Question: How to make checkboxs required in a Spring WebFlow Project with Dojo (dijit).
I would like to know how to make the checkbox required on submit of the following page.
I don't want the submit to work if the user did not click one of the check box options. thanks. The user needs to click on or both checkbox to submit the page.
'''
<%@ taglib prefix="c" uri="http://java.sun.com/jstl/core"%>
<%@ taglib prefix="fmt" uri="http://java.sun.com/jstl/fmt"%>
<%@ taglib prefix="form" uri="http://www.springframework.org/tags/form"%>
<style type="text/css" media="screen">
@import url("<c:url value="/resources/dojo/resources/dojo.css"/>");
@import url("<c:url value="/resources/dijit/themes/claro/claro.css"/>");
</style>
<script djconfig="parseOnLoad: true"
src="<c:url value="/resources/dojo/dojo.js"/>" type="text/javascript"></script>
<script type="text/javascript"
src="<c:url value="/resources/spring/Spring.js" />"> </script>
<script type="text/javascript"
src="<c:url value="/resources/spring/Spring-Dojo.js" />"></script>
<script type="text/javascript">dojo.require("dojo.parser");</script>
<html>
<head>
<title>Spring 3.0 MVC - Web Flow Example</title>
</head>
<body class="claro">
<h2>CheckBox Test</h2>
<p>
<p>
<form:form commandName="customer" id="customer">
<input type="hidden" name="_flowExecutionKey"
value="${flowExecutionKey}" />
<div id="container">
<table>
<tr>
<td><font color=red><form:errors path="sex" /></font><b>Do you have a kid(s) of the follow sex type:</b></td>
<td><form:checkbox path="sex" id="sex" value="MALE" /> MALE |
<form:checkbox path="sex" id="sex" value="FEMALE" />FEMALE
<script type="text/javascript">
dojo.query("#sex input[type='checkbox']").forEach(function(element){
Spring.addDecoration(new Spring.ElementDecoration({
elementId: element.id,
widgetType : "dijit.form.CheckBox",
widgetAttrs : { checked : element.checked, required : true,
validate: function (){
if(dojo.query("INPUT[type='checkbox']", 'customer').filter(function(n){return n.checked;}).length > 0){return true;} else {alert('choose a type');return false;}
}
}
}));
});
</script>
</td></tr>
</table>
</div>
<p>
<input type="submit" name="_eventId_submit" id="submit" value="Submit" />
<input type="submit" name="_eventId_cancel" value="Cancel" />
<p>
<script type="text/javascript">
Spring.addDecoration(new Spring.ValidateAllDecoration({
elementId : 'submit',
event : 'onclick'
}));
</script>
</form:form>
</body>
</html>
'''
The screen should look like the following:

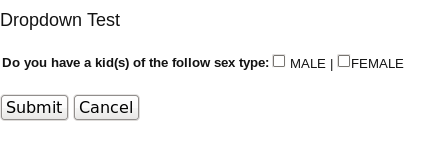
Answer: I got it working... I have to change my jsp to match the following
'''
<%@ taglib prefix="c" uri="http://java.sun.com/jstl/core"%>
<%@ taglib prefix="fmt" uri="http://java.sun.com/jstl/fmt"%>
<%@ taglib prefix="form" uri="http://www.springframework.org/tags/form"%>
<style type="text/css" media="screen">
@import url("<c:url value="/resources/dojo/resources/dojo.css"/>");
@import url("<c:url value="/resources/dijit/themes/claro/claro.css"/>");
</style>
<script djconfig="parseOnLoad: true"
src="<c:url value="/resources/dojo/dojo.js"/>" type="text/javascript"></script>
<script type="text/javascript"
src="<c:url value="/resources/spring/Spring.js" />"> </script>
<script type="text/javascript"
src="<c:url value="/resources/spring/Spring-Dojo.js" />"></script>
<script type="text/javascript">dojo.require("dojo.parser");</script>
<html>
<head>
<title>Spring 3.0 MVC - Web Flow Example</title>
</head>
<body class="claro">
<h2>CheckBox Test</h2>
<p>
<p>
<form:form commandName="customer" id="customer">
<input type="hidden" name="_flowExecutionKey"
value="${flowExecutionKey}" />
<div id="container">
<table>
<tr>
<td><font color=red><form:errors path="sex" /></font><b>Do you have a kid(s) of the follow sex type:</b></td>
<td><form:checkbox path="sex" id="MALE" value="MALE" /> MALE |
<script type="text/javascript">
Spring.addDecoration(new Spring.ElementDecoration(
{
elementId : 'MALE',
widgetType : "dijit.form.CheckBox",
widgetModule : "dijit.form.CheckBox",
validate: function (){
if(dojo.query('INPUT[name=sex]', 'customer').filter(function(n){return n.checked;}).length > 0){return true;} else {alert('choose a type');return false;}
},
widgetAttrs : {
value : "MALE",
required : true,
promptMessage : "For Retired"
}
}));
</script>
<form:checkbox path="sex" id="FEMALE" value="FEMALE" />FEMALE
<script type="text/javascript">
Spring.addDecoration(new Spring.ElementDecoration(
{
elementId : 'FEMALE',
widgetType : "dijit.form.CheckBox",
widgetModule : "dijit.form.CheckBox",
widgetAttrs : {
value : "FEMALE",
required : true,
promptMessage : "For Retired"
}
}));
</script>
</td></tr>
</table>
</div>
<p>
<input type="submit" name="_eventId_submit" id="submit" value="Submit" />
<input type="submit" name="_eventId_cancel" value="Cancel" />
<p>
<script type="text/javascript">
Spring.addDecoration(new Spring.ValidateAllDecoration({
elementId : 'submit',
event : 'onclick'
}));
</script>
</form:form>
</body>
</html>
'''